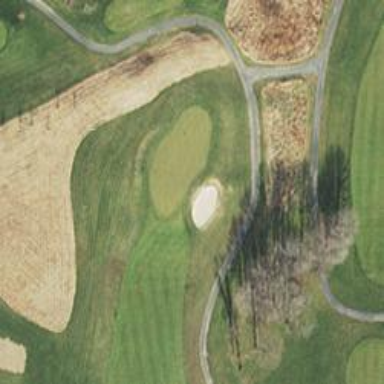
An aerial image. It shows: Golf hole.